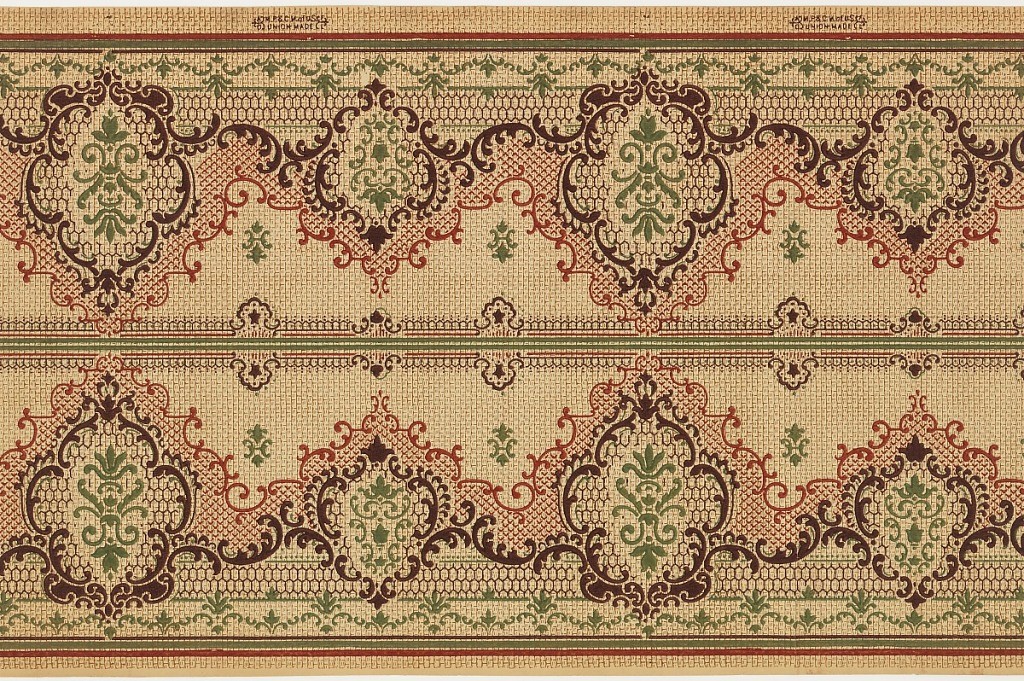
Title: Frieze
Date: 1905–1915
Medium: Machine-printed paper
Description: Alternating large and small medallions on a simulated textile weave. Two borders printed across the width.